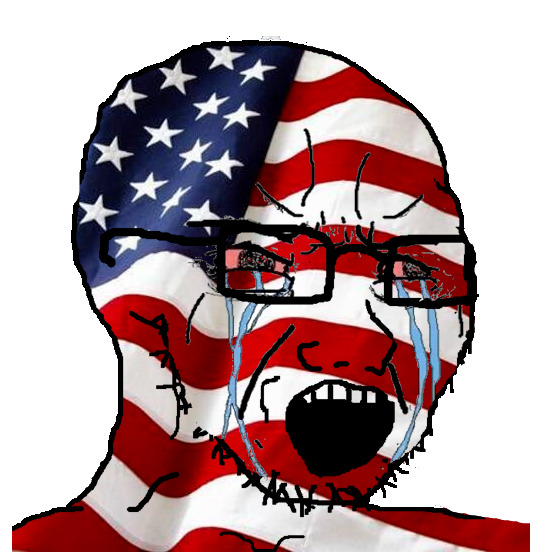
Label: 5_Soyjak